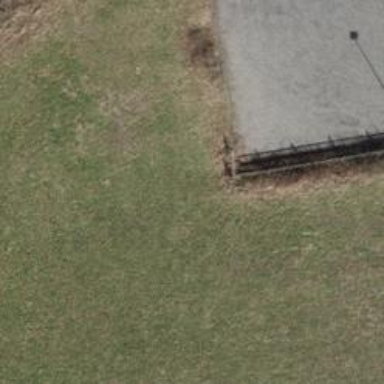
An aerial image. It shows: Hedge acting as barrier.